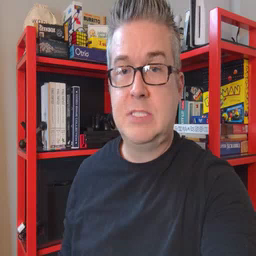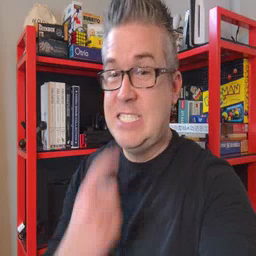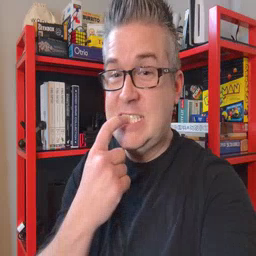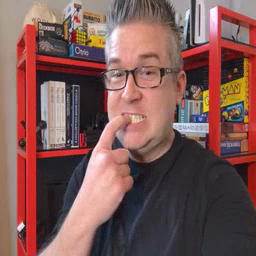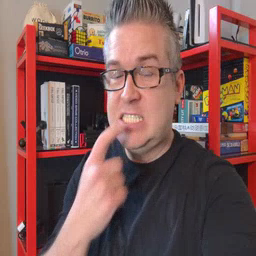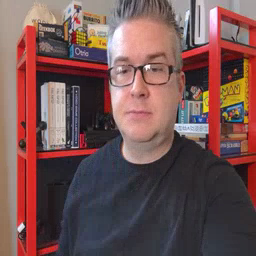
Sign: glasswindow